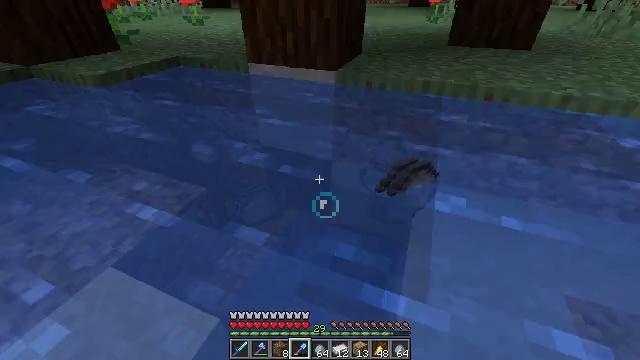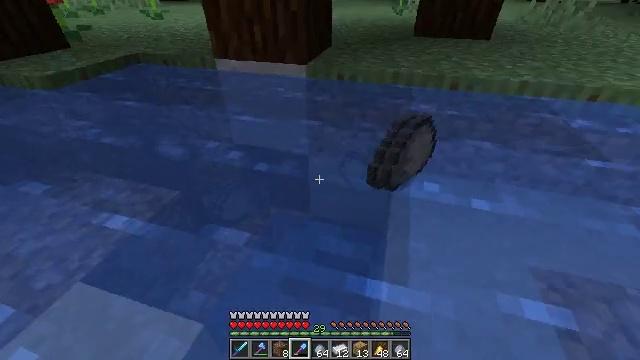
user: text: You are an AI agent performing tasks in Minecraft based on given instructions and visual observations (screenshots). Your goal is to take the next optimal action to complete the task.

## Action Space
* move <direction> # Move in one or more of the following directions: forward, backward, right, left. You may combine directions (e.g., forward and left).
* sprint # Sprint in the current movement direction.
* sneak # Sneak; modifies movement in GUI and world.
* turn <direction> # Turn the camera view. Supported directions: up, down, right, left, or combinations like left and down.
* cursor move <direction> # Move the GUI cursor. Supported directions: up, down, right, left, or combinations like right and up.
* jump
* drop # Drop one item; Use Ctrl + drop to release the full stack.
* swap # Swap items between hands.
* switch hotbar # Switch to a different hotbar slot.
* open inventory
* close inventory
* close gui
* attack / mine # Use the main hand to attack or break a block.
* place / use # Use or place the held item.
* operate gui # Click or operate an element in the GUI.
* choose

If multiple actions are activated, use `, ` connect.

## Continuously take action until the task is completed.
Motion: motion action
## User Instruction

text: Mine the clay from the riverbed.
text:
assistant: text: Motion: turn right and down
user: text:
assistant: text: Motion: no_op